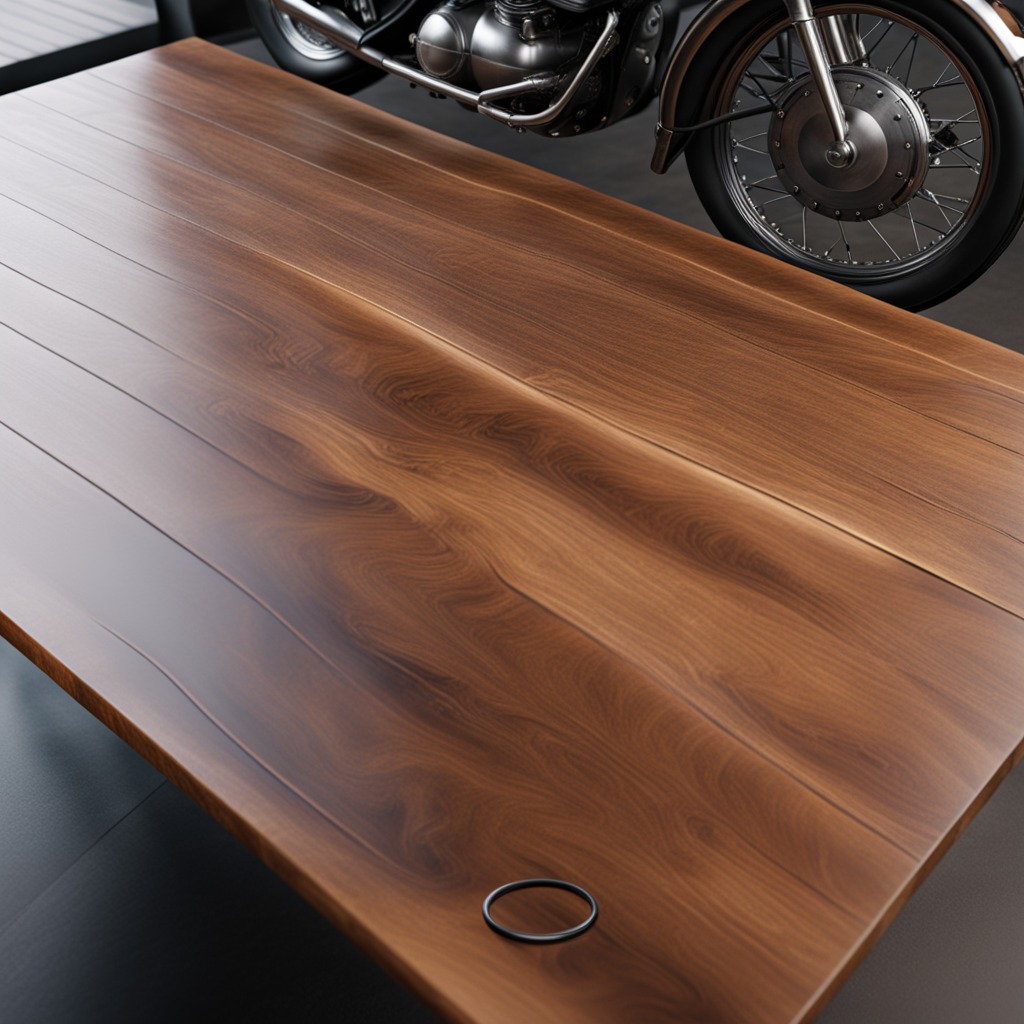
A rubber O-ring lying on the oil-spilled wooden table in a vintage motorcycle garage.